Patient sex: M
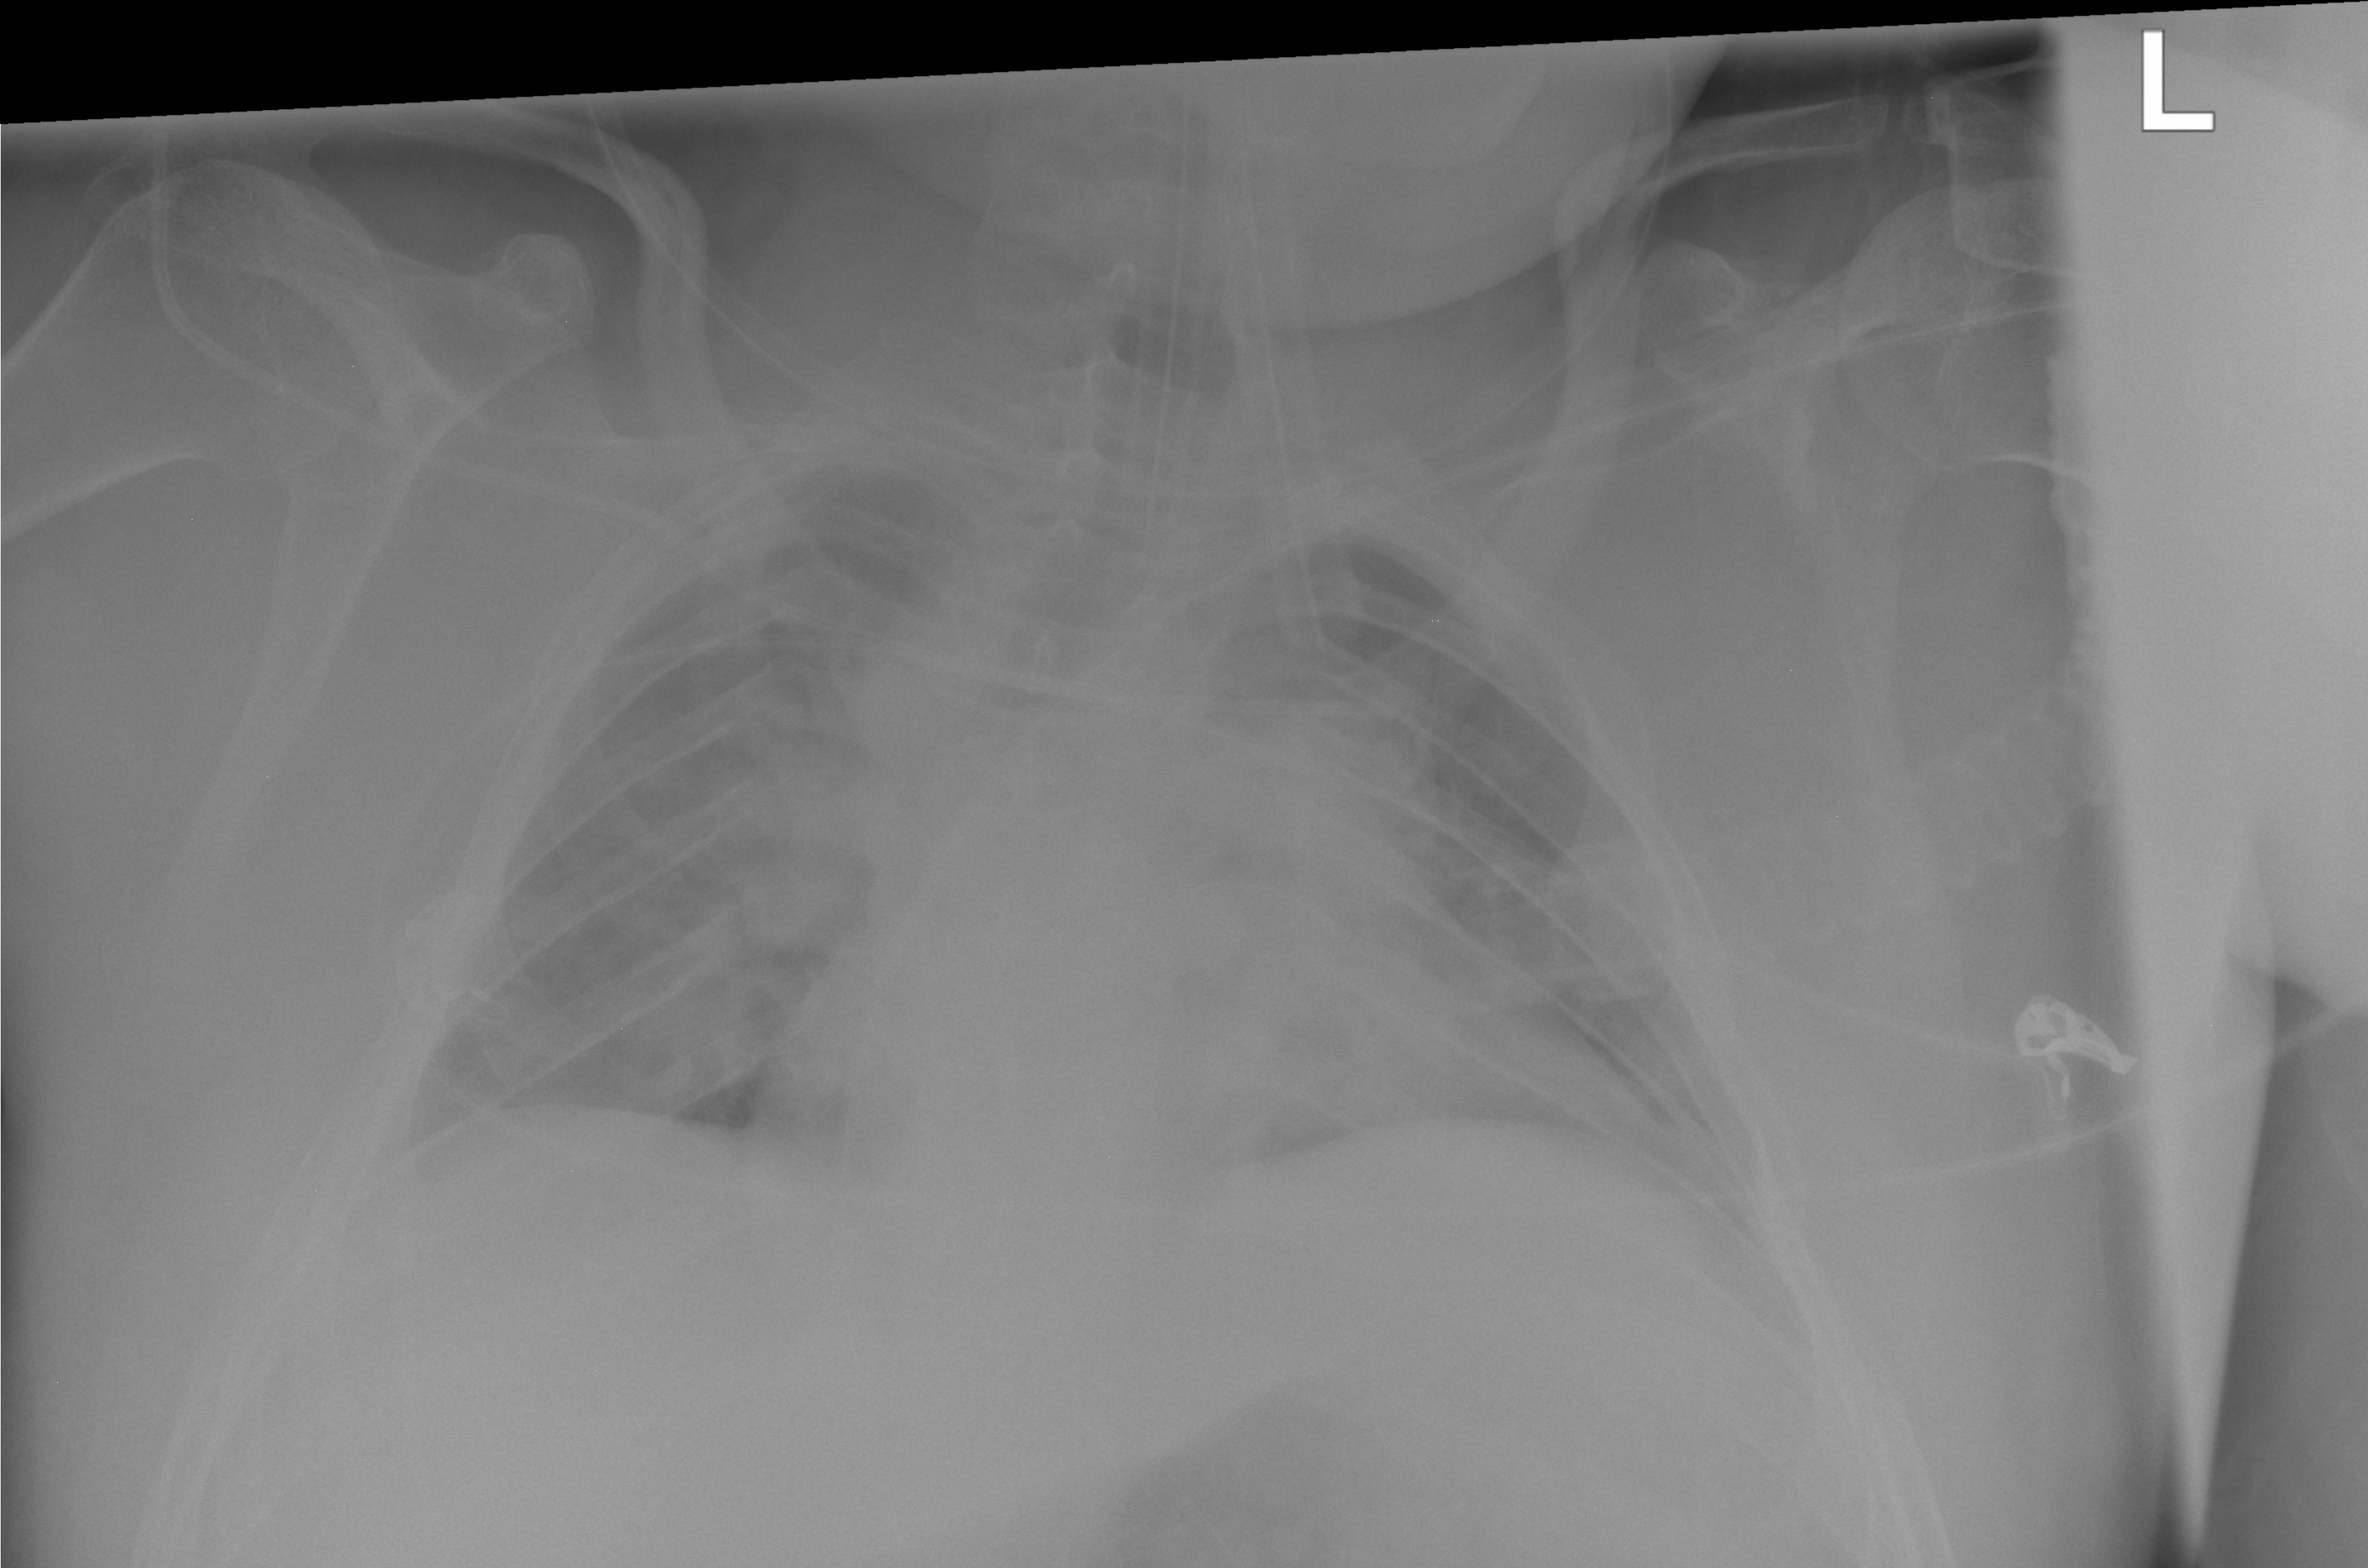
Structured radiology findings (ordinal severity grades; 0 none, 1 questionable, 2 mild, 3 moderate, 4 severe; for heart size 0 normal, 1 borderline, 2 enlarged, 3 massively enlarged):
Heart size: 2
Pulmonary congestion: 2
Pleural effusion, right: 0
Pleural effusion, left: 2
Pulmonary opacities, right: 0
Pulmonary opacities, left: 0
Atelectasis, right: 2
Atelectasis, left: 2